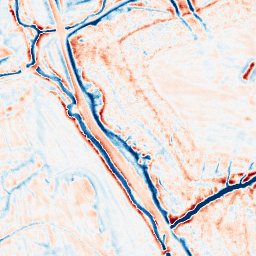
Category: edge_preserving
Decomposition family: bilateral
Decomposition parameters: d: 15
sigma_color: 25
sigma_space: 50
Upsampling method: sinc_hamming
Upsampling parameters: scale: 2
kernel_size: 16
Upsampling scale: 2